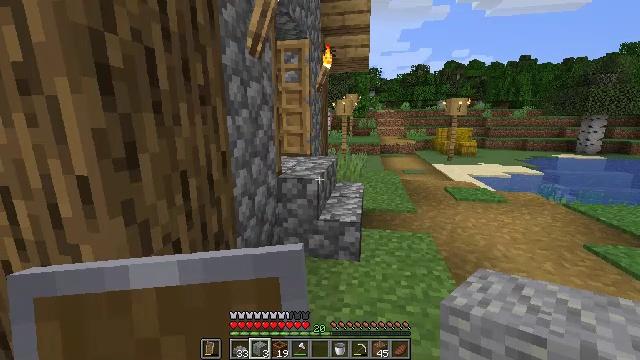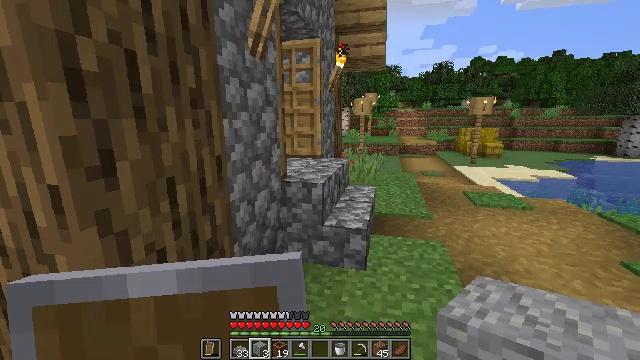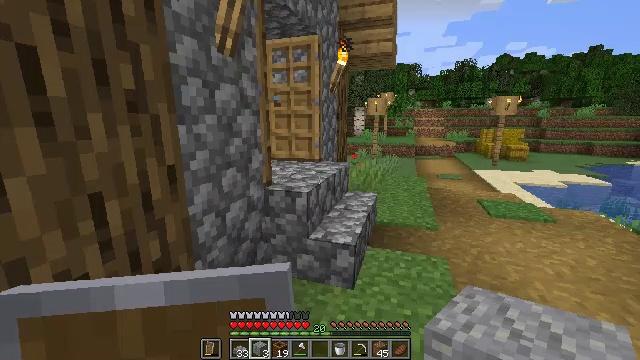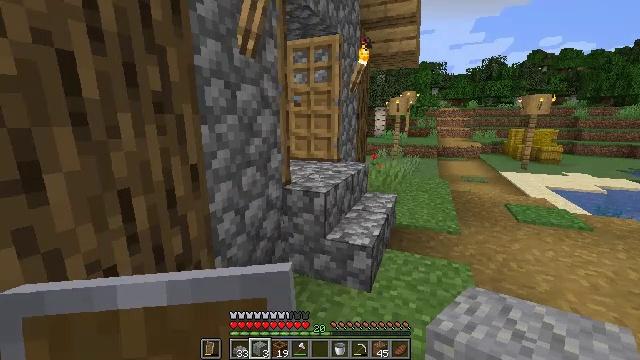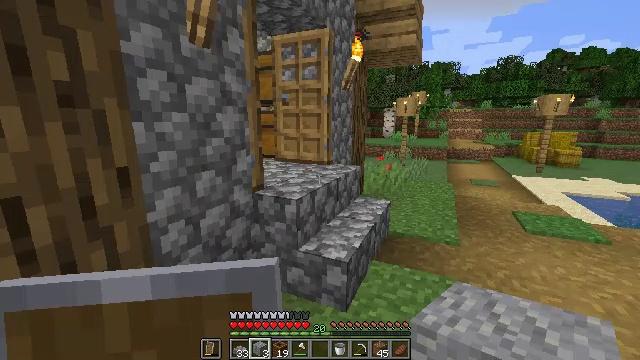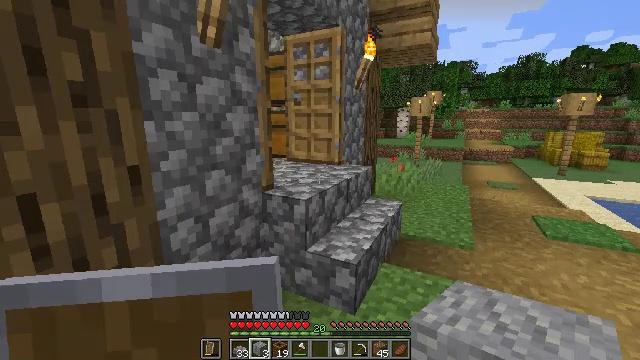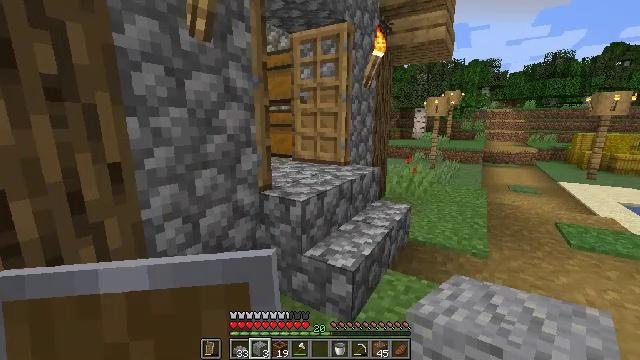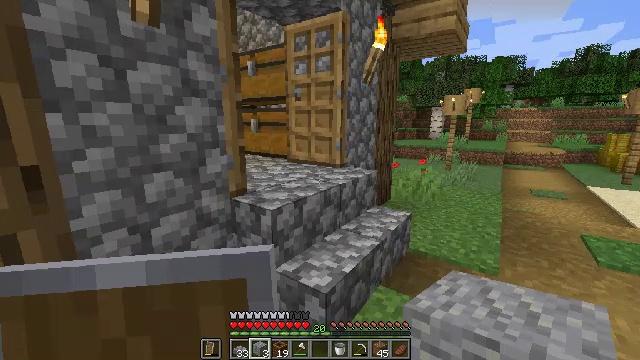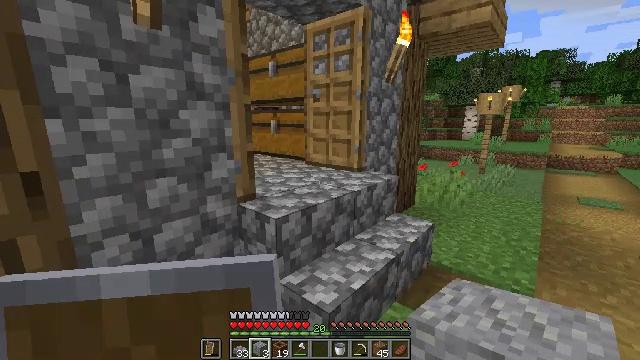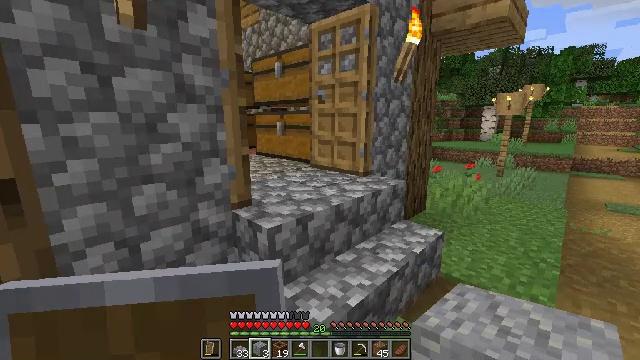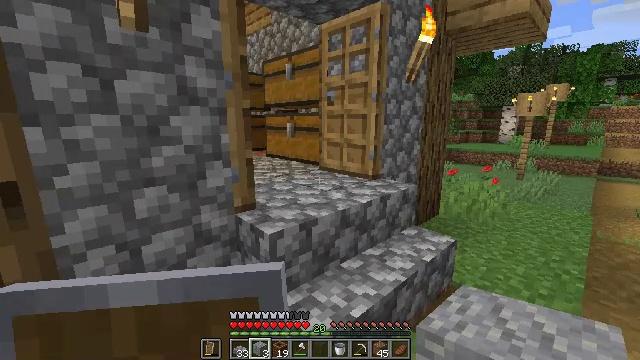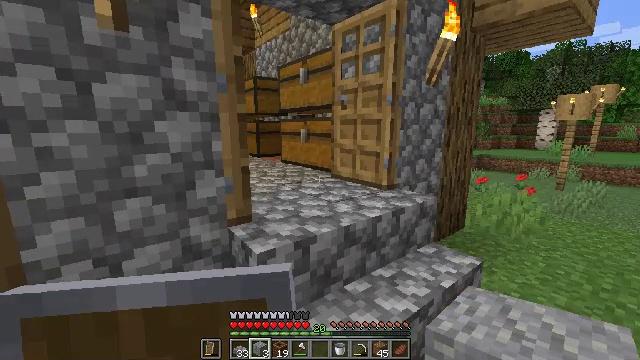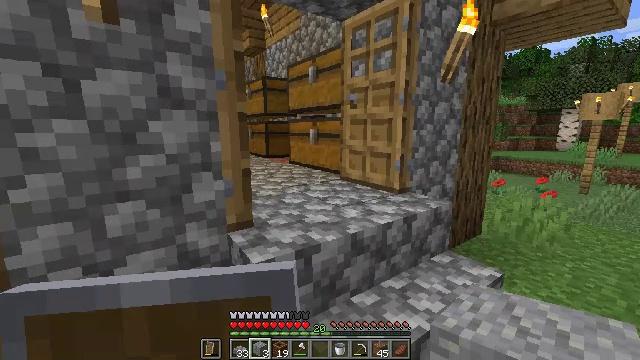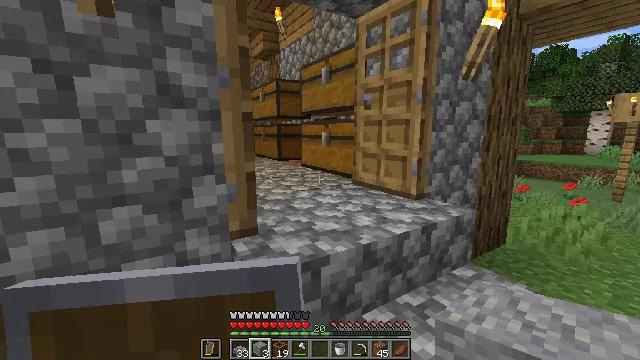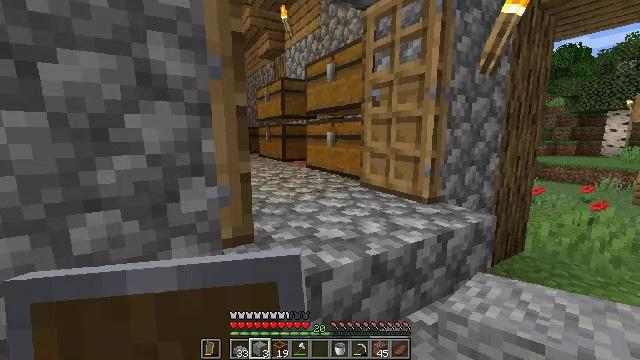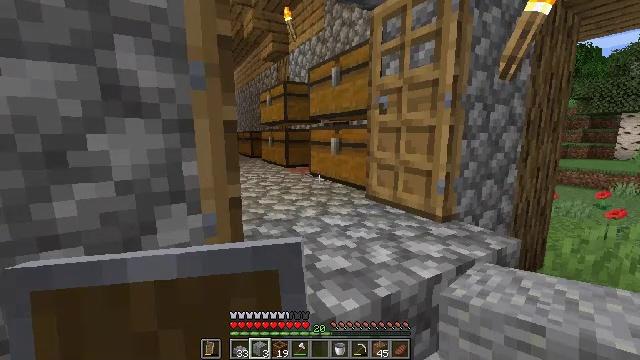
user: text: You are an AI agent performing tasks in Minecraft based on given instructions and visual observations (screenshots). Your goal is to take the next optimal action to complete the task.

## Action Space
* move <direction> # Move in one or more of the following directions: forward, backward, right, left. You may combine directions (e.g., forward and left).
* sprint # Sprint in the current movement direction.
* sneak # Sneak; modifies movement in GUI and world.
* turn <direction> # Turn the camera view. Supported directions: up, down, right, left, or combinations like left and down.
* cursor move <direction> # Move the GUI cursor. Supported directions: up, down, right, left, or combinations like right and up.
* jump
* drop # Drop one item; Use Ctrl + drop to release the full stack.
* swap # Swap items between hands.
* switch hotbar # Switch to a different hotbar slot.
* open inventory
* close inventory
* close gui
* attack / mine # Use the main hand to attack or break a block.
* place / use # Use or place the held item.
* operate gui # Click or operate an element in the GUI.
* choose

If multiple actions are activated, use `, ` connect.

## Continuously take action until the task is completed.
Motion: motion action
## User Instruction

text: Use the crafting table to craft sugar.
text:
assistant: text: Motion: move forward and move right, turn left
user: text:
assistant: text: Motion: move forward and move right, turn left
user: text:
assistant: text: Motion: move forward and move right, turn left
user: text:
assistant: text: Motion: move forward and move right, turn left
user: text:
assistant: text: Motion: move forward and move right, turn left
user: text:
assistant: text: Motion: move forward and move right, turn left
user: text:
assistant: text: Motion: move forward and move right, turn left
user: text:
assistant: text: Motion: move forward and move right, turn left
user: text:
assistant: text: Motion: move forward and move right, turn left
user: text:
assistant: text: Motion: move forward and move right, turn left
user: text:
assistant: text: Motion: move forward, turn left and up
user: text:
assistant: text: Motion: move forward, turn left
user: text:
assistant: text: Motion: move forward, turn left
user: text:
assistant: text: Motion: move forward, turn left
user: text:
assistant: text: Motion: move forward, turn left
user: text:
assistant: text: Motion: move forward, turn left
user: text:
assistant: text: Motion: move forward
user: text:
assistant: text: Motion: move forward
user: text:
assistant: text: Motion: move forward
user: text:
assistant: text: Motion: move forward
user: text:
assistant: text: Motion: move forward
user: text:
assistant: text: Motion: move forward, turn right
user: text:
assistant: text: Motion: move forward
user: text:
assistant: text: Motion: no_op
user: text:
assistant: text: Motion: turn right
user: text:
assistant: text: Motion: use / place
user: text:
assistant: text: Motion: use / place
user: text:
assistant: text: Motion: no_op
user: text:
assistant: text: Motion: no_op
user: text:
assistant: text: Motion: no_op